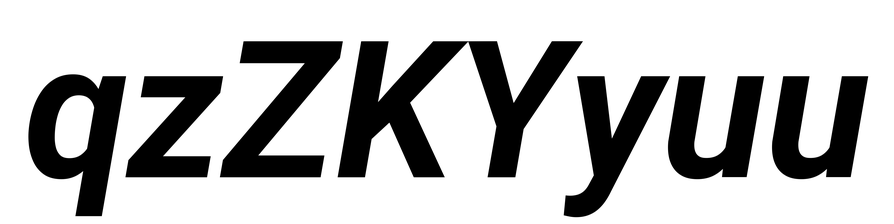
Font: Roboto-Italic_Bold_Italic